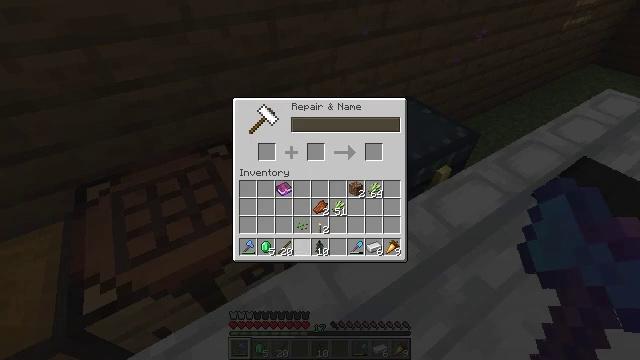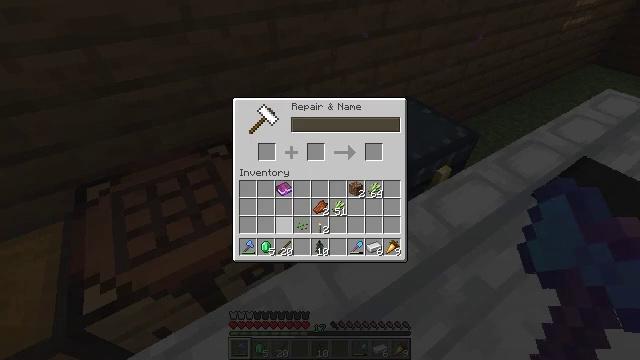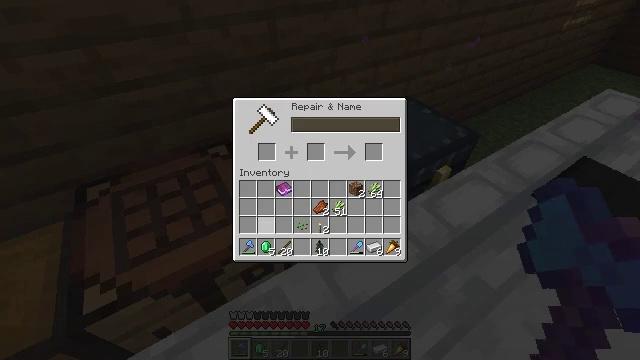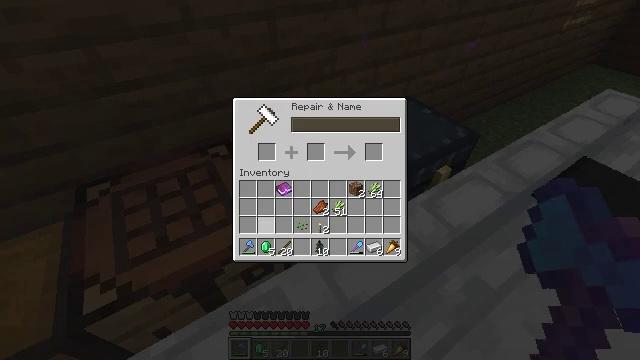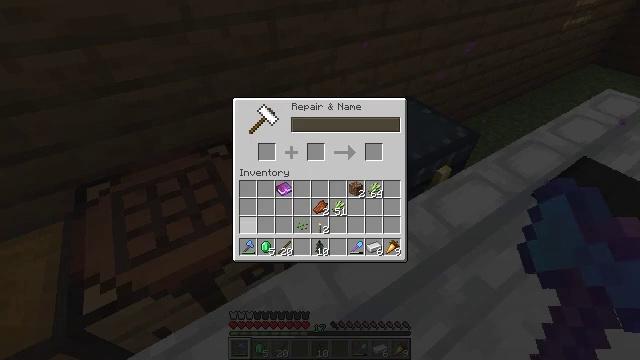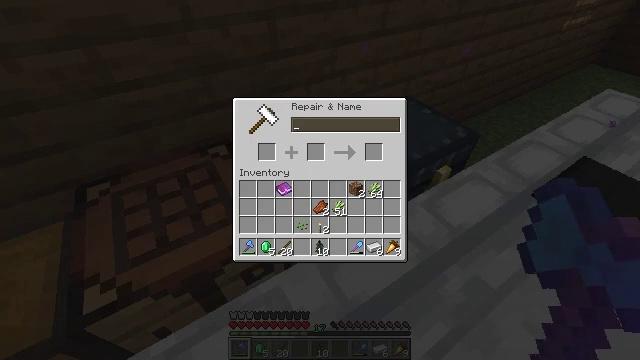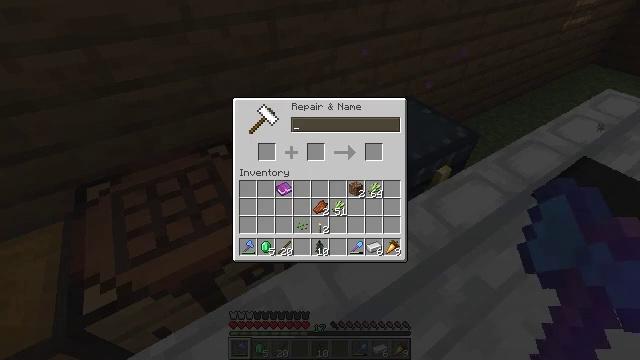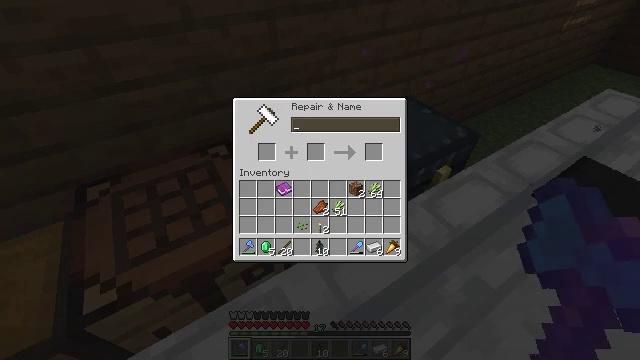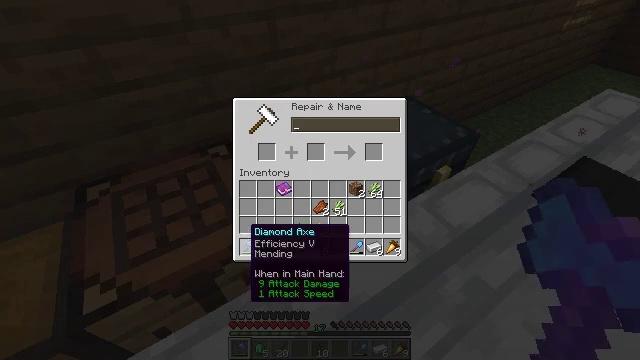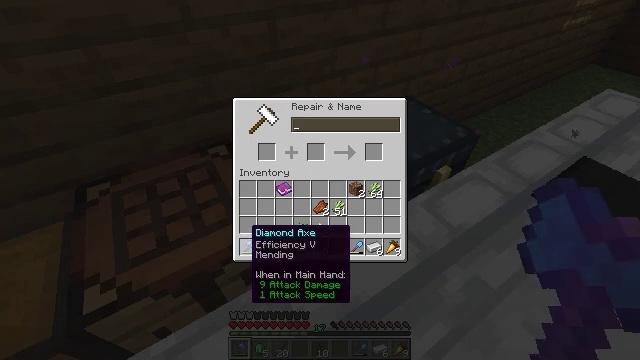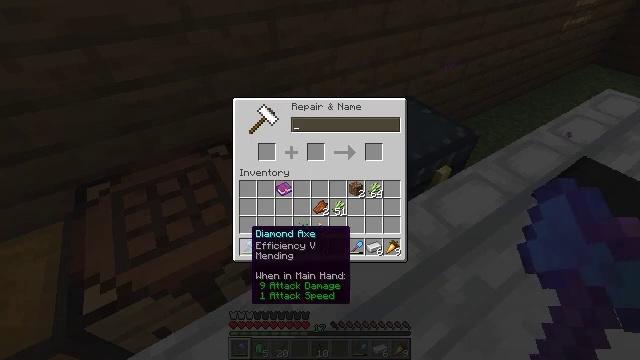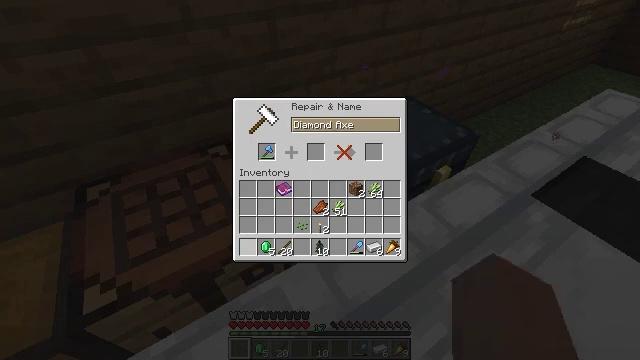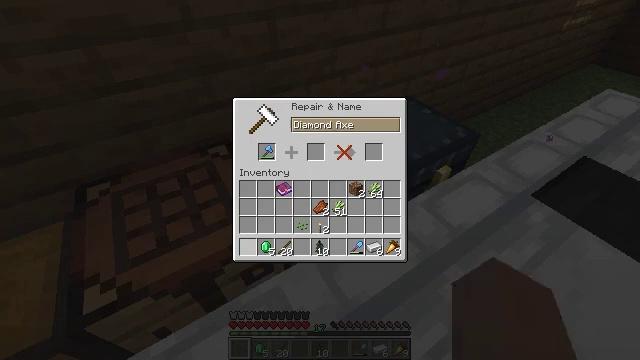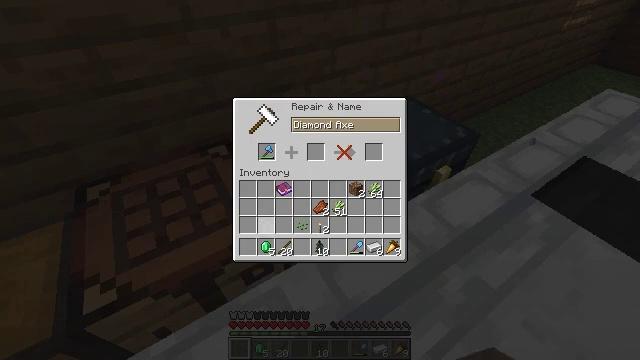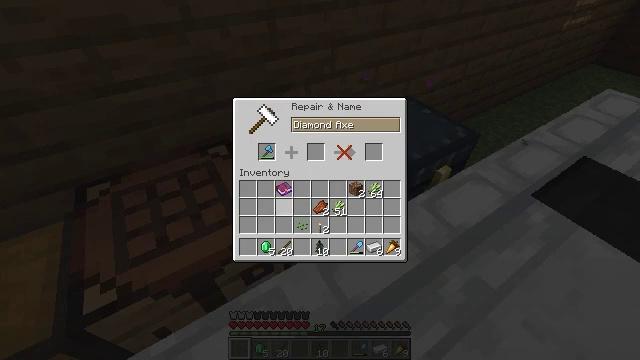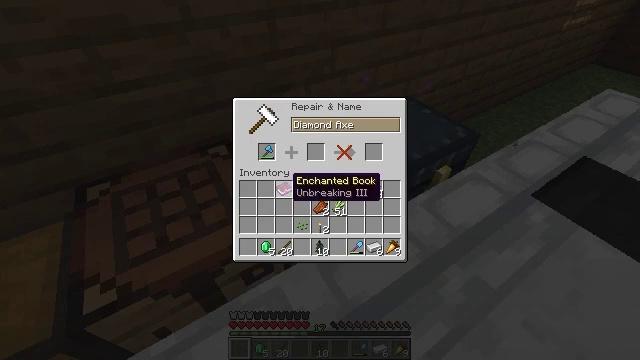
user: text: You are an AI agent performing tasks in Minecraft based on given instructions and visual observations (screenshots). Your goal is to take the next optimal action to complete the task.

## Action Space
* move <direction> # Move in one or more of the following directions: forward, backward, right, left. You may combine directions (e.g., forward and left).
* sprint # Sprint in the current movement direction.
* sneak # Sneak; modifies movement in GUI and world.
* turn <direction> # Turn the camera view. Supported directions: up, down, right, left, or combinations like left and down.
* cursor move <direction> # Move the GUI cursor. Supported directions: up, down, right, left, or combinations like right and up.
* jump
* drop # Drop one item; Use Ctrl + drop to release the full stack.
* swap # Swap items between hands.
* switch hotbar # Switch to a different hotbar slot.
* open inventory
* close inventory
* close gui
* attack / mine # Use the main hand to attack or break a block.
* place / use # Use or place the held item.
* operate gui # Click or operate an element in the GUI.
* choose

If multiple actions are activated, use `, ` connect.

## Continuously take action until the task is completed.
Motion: motion action
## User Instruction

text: Mine the shulker box.
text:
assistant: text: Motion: sneak, cursor move left and up
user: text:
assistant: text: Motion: sneak, cursor move left
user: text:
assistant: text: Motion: sneak, cursor move left
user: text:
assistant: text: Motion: sneak, cursor move left
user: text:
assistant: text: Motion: sneak
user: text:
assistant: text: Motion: sneak
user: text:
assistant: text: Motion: sneak
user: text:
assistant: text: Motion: sneak, cursor move right
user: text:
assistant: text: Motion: sneak
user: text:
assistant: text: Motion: sneak
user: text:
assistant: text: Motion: sneak, operate gui
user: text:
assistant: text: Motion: sneak, operate gui
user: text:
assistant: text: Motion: sneak, cursor move right and up, operate gui
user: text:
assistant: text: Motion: sneak, cursor move right and up
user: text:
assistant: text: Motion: sneak, cursor move right and up
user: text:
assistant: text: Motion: sneak
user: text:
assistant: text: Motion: sneak
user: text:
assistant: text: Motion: sneak
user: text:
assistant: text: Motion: sneak
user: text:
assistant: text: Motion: sneak
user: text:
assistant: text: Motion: sneak
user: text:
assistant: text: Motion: sneak, operate gui
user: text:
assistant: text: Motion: sneak, operate gui
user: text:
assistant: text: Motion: sneak, operate gui
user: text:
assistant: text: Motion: sneak, cursor move right
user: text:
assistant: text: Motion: sneak, cursor move right and up
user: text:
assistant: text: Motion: sneak, cursor move right and up
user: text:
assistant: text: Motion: sneak
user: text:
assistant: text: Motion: sneak
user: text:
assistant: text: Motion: no_op